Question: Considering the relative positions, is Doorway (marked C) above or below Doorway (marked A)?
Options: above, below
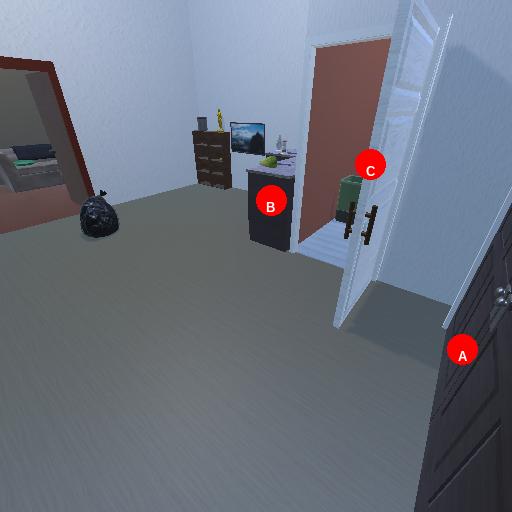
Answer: above